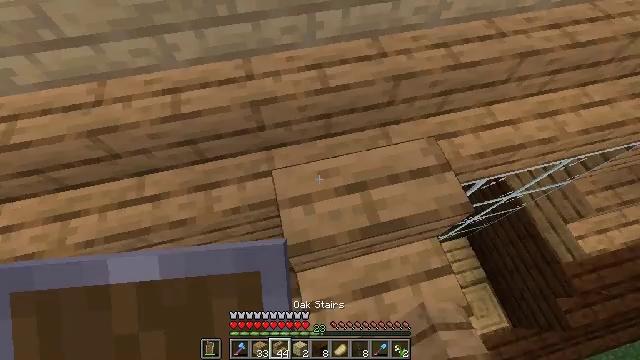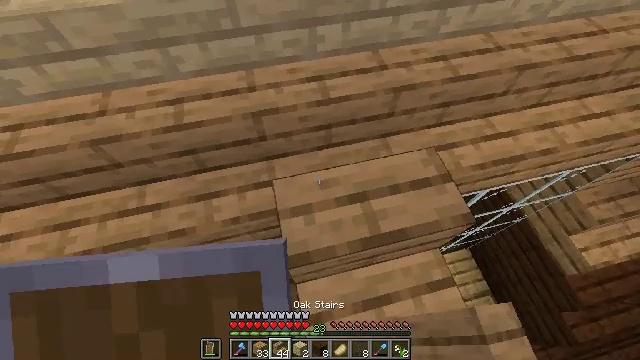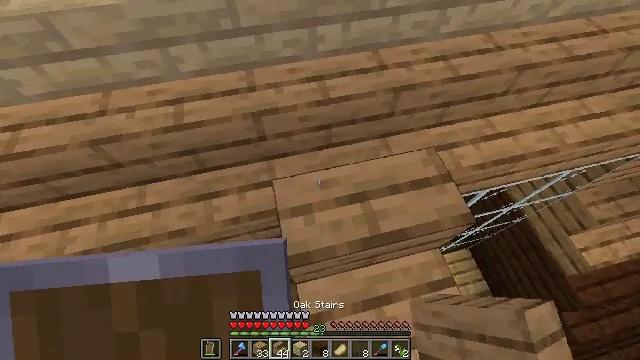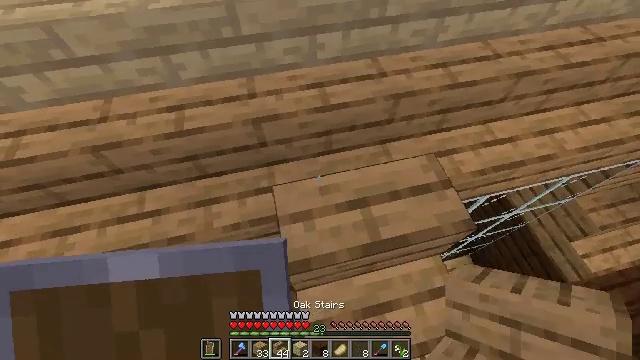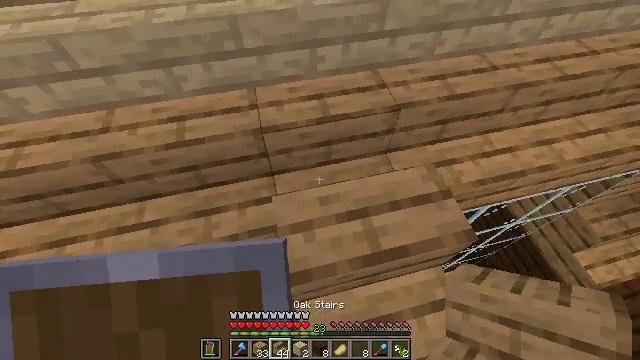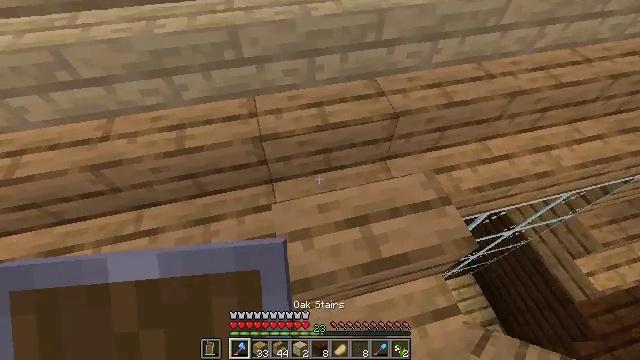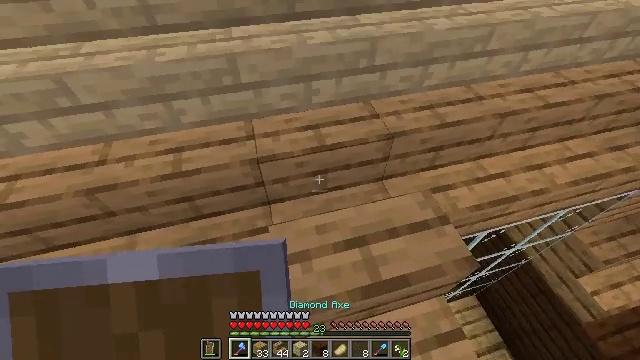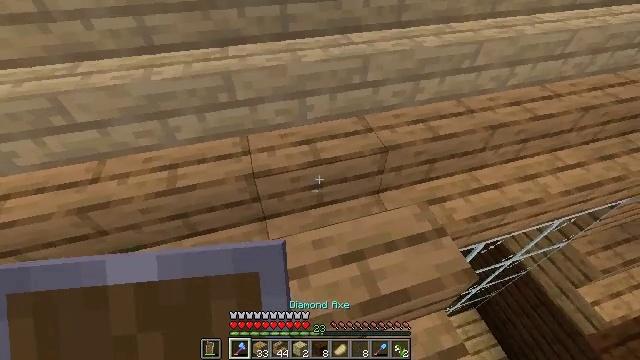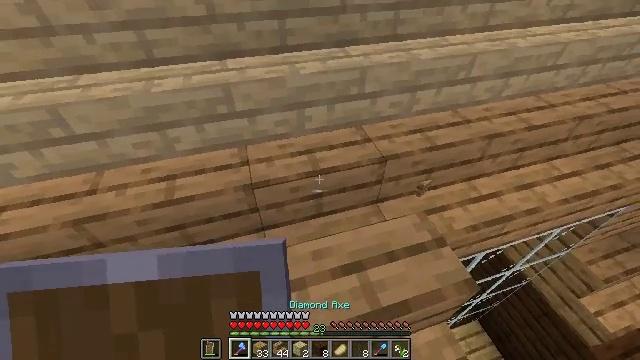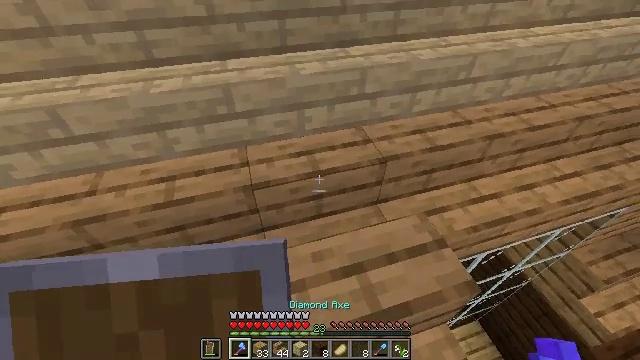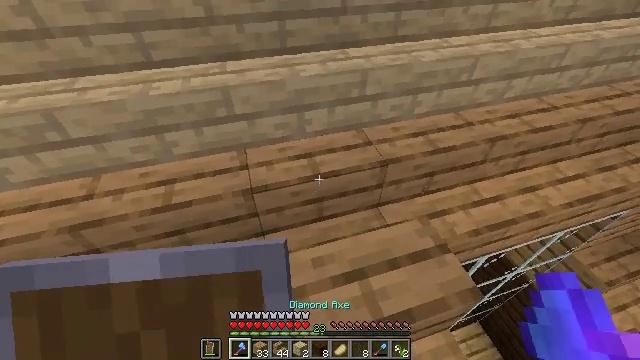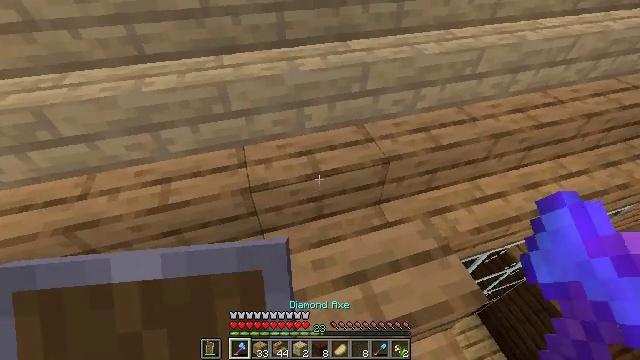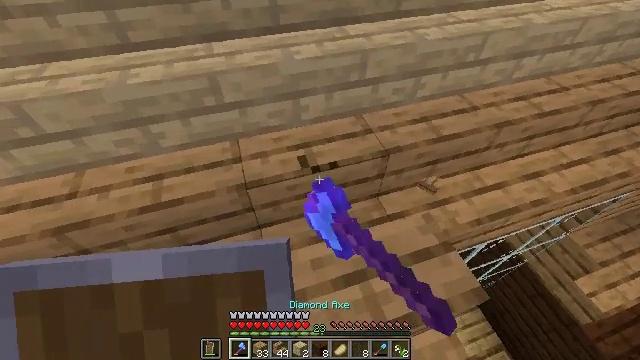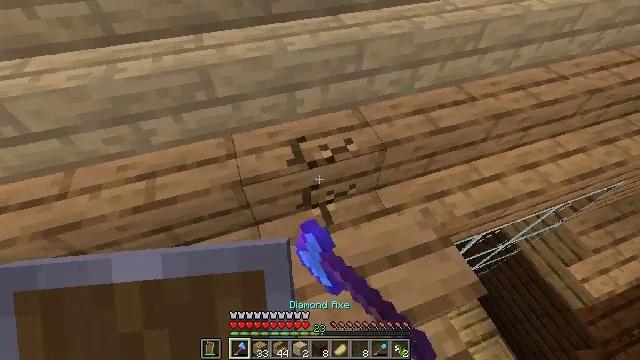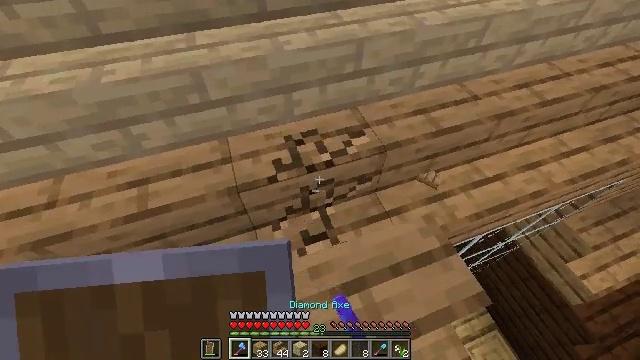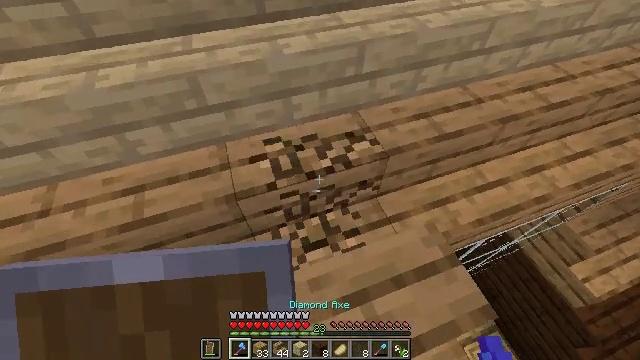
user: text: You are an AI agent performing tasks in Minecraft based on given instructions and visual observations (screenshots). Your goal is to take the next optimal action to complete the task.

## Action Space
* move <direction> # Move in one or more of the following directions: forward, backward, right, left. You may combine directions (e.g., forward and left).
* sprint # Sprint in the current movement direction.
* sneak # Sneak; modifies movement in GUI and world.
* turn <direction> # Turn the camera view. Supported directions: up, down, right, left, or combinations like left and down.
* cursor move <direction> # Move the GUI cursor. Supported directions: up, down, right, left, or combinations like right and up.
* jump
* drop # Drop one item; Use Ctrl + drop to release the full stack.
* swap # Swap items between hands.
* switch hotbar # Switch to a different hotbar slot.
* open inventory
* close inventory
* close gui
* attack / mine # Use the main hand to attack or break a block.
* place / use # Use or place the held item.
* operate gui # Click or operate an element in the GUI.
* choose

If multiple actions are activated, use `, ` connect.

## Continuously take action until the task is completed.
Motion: motion action
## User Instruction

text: Mine oak stairs.
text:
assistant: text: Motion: sneak, turn up
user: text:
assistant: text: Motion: sneak
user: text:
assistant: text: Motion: sneak, turn up
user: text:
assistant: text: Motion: sneak, turn up
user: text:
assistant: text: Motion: sneak, turn up, switch to hotbar 1
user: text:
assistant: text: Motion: sneak, turn right and up, switch to hotbar 1
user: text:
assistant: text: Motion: sneak, turn right and up
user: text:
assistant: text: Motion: sneak, turn up
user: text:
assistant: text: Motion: move forward, sneak
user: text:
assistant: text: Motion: move forward, sneak
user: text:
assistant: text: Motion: move forward, sneak, turn down, attack / mine
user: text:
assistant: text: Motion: move forward, sneak, turn down, attack / mine
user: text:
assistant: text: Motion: move forward, sneak, turn right and down, attack / mine
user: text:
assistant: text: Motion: move forward, sneak, turn down, attack / mine
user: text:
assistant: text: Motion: move forward, sneak, attack / mine
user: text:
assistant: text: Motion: move forward and move right, sneak, attack / mine
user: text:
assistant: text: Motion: move forward and move right, sneak, attack / mine
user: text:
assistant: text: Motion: move forward and move right, sneak, turn right, attack / mine
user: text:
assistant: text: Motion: move forward and move right, sneak, attack / mine
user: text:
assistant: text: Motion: move forward and move right, sneak, attack / mine
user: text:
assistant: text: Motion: move forward and move right, sneak, turn right, attack / mine
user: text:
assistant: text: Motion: move forward and move right, sneak, turn right, attack / mine
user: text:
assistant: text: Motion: move forward and move right, sneak, turn right, attack / mine
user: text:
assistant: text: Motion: move forward and move right, sneak, attack / mine
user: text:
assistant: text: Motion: move forward and move right, sneak, attack / mine
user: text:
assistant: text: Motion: move forward and move right, sneak, attack / mine
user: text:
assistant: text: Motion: move forward and move right, sneak, attack / mine
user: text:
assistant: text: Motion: move forward and move right, sneak, attack / mine
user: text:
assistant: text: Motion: move forward and move right, sneak, attack / mine
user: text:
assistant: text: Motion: move forward and move right, sneak, turn right, attack / mine